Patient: sex M, age 28
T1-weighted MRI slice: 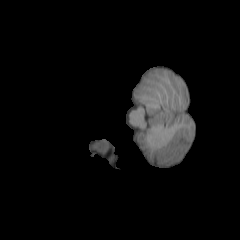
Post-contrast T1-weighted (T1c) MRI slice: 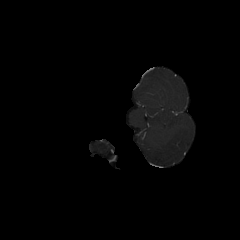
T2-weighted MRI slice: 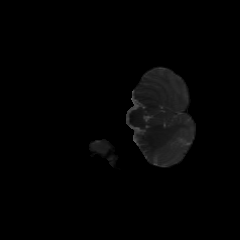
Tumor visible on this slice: no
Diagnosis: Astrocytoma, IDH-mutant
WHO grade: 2